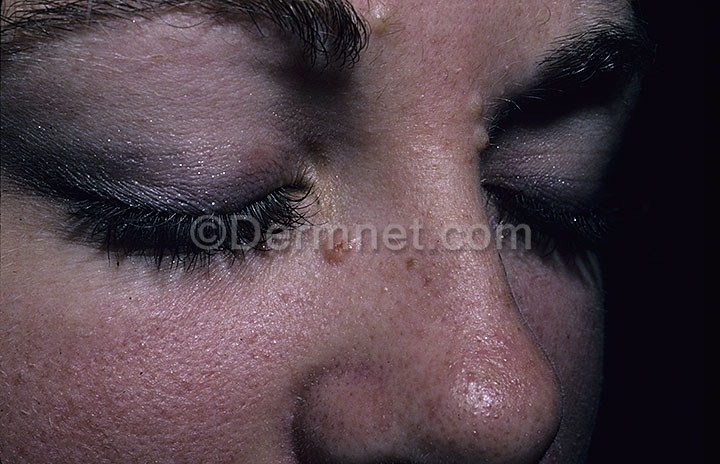
Disease: Warts Molluscum and other Viral Infections